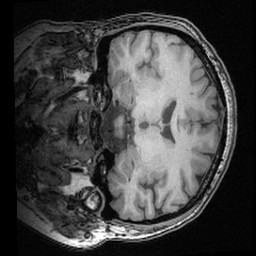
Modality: T1w
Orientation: coronal
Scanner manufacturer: ge
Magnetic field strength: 3 T
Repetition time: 0.008572 s
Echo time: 0.003384 s